Question: I am trying to find a way to move image from one cell to other cell using animation.
I know how to do it using the 'animate()' function according to:
<URL>
I want to find to a way to do it when I am image to a new cell.

You here the DEMO: <URL>
'''
<body>
<table oncontextmenu="return false">
<tr>
<td cellnumber="21" row="4" col="0"><span>21</span>
<img src="http://s4.postimg.org/58a4av7a5/player_1.png" cellnumber="21" class="soldiers" playernumber="1" soldiernumber="1" onclick="onMouseClickSoldier(this)" style="top: 0px; left: 0px;"/>
</td>
<td cellnumber="22" row="4" col="1"><span>22</span></td>
<td id="td3" cellnumber="23" row="4" col="2"><span>23</span></td>
</tr>
</table>
</body>
'''
'''
td {
width: 90px;
height: 80px;
text-align: left;
vertical-align: top;
border: 1px solid black;
position: relative;
}
table
{
position: fixed;
left:9px;
top:8px;
}
tr:nth-child(even) td:nth-child(odd), tr:nth-child(odd) td:nth-child(even)
{
background:#00A2E8;
}
.soldiers
{
width:20px;
height:20px;
position: absolute;
}
td span {
position: absolute;
bottom: 0;
}
'''
'''
function onMouseClickSoldier(soldier)
{
//alert(3);
var newCell = $("#td3");
//$(soldier).appendTo(newCell);
$(soldier).animateAppendTo(newCell, 1000);
}
$.fn.animateAppendTo = function(sel, speed) {
var $this = this,
newEle = $this.clone(true).appendTo(sel),
newPos = newEle.position();
newEle.hide();
$this.css('position', 'absolute').animate(newPos, speed, function() {
newEle.show();
$this.remove();
});
return newEle;
};
'''
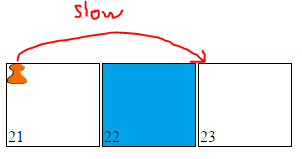
Answer: The problem is with your '.position()' and perhaps your logic because 'newEle.position()' always returns '{top: 0, left: 0}' ofcourse because you haven't changed it. Use this replacement of the function and it should work:
'''
$.fn.animateAppendTo = function (sel, speed) {
var $this = this,
newEle = $this.clone(true).appendTo(sel),
newPos = newEle.position();
newEle.hide();
$this.animate({
left: "+=" + 192
}, speed);
return newEle;
};
'''
What I have done is that I saw the width of one td and multiplied it by 2 and added an assumed width of the image, 12, to the answer to obtain the approximate position of the soldier and fixed your problem in the '.animate()''s first parameter which takes in an object and made the soldier animate to left with an increment of 192 pixels over 1000ms as you gave the time. Hope that works.
<URL>
Anyways, here is a solution that works without any calculations:
'''
$.fn.animateAppendTo = function (sel, speed) {
var $this = this,
newEle = $this.clone(true).appendTo(sel),
newPos = newEle.position();
newEle.hide();
$this.animate({
left: "+=" + $("#td3").position().left
}, speed);
return newEle;
};
'''
The magic here is to use '$("#td3").position().left' which pretty much gives us the 'x-axis' position of the td3 where you want the soldier to be.